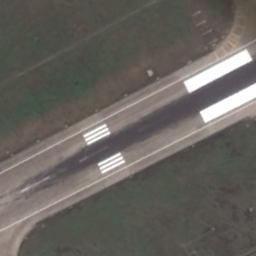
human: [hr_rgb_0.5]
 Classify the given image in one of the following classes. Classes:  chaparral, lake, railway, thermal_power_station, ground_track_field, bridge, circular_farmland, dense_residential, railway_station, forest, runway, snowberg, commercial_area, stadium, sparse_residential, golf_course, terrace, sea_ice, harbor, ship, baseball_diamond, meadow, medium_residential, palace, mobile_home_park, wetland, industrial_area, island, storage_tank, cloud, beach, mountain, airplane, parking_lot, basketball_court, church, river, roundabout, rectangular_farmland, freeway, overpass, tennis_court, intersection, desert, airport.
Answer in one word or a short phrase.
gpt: runway